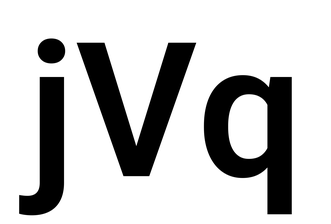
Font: Roboto_SemiBold